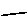
Label: line